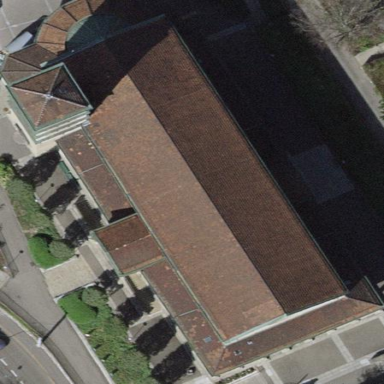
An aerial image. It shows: Building serving as place of worship.